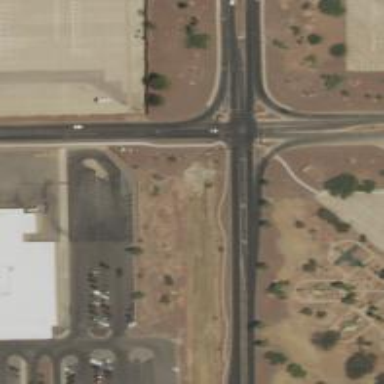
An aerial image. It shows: Marked road crossing.